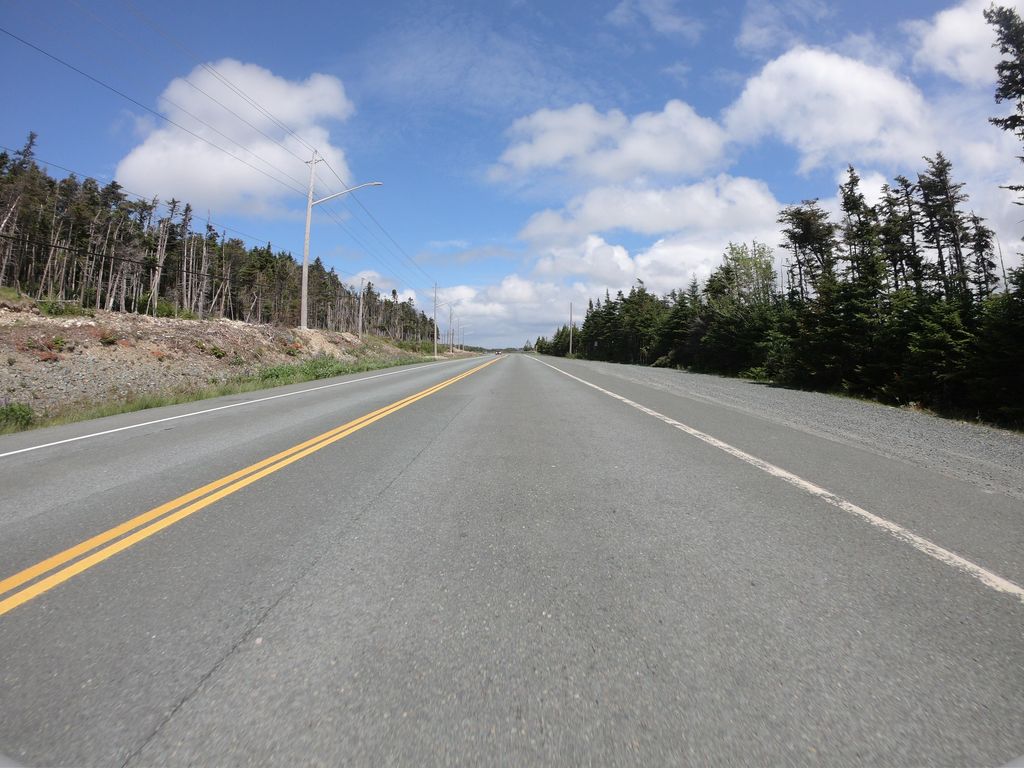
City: st_johns